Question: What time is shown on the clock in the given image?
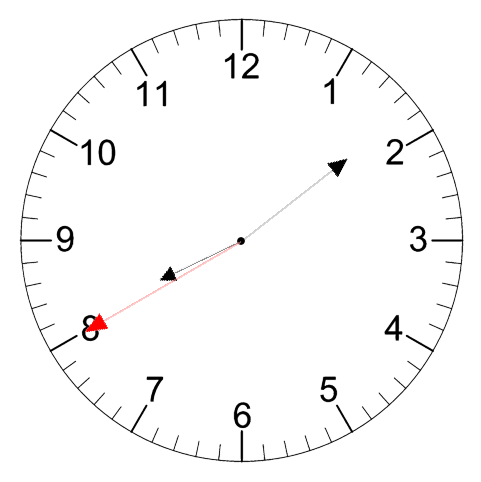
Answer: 08:08:40